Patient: sex F, age 69
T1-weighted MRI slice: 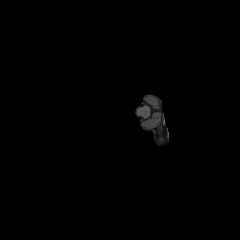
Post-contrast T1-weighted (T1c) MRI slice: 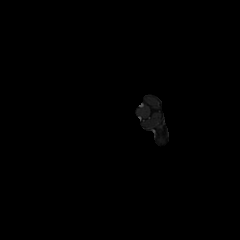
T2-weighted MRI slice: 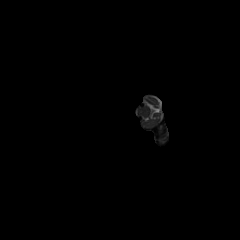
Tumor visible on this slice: no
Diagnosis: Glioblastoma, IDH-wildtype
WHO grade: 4